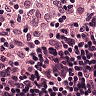
Metastatic tissue present: no